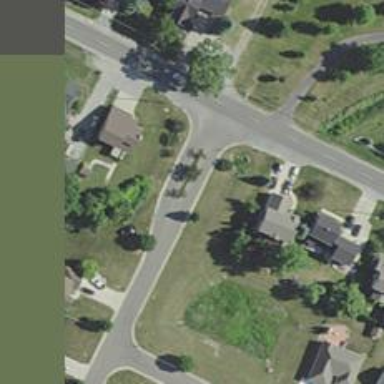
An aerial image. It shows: Residential road.